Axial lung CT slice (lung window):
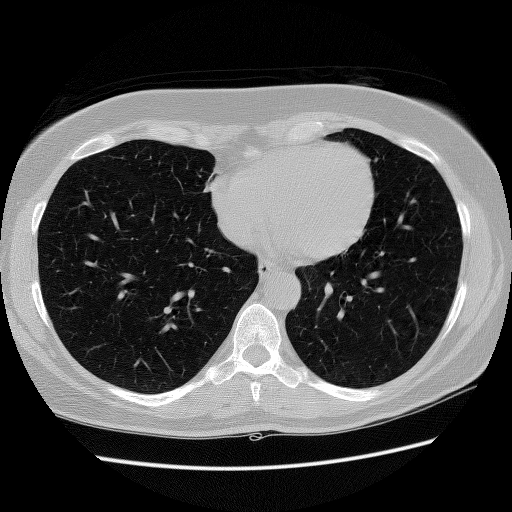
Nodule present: no